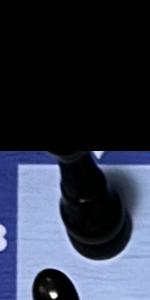
Label: Rook_Black